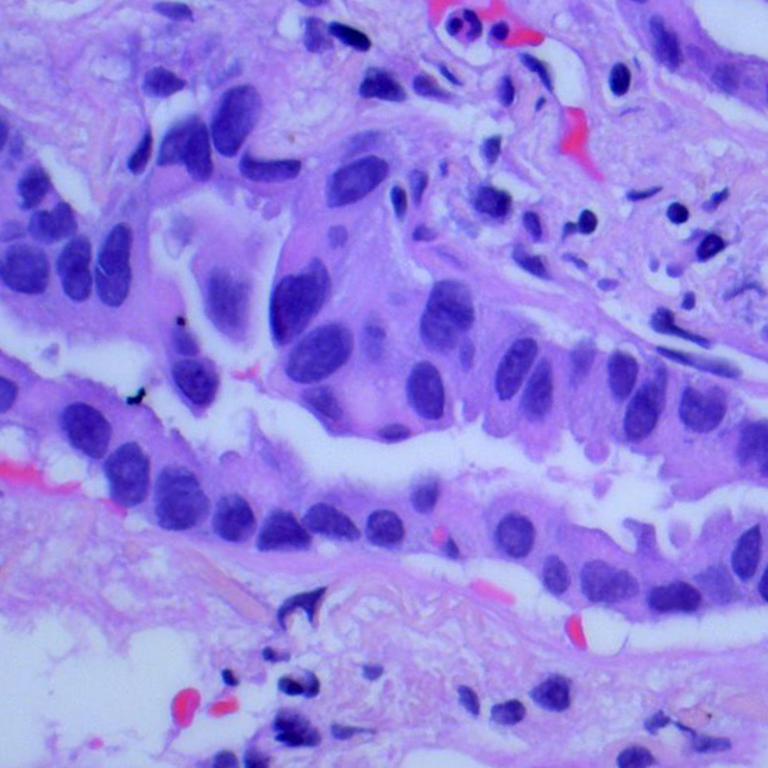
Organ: lung
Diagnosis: adenocarcinomas